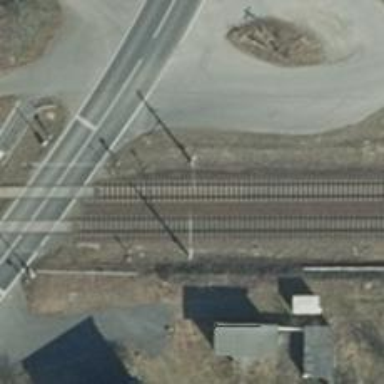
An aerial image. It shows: Milestone along the railway with catenary mast.